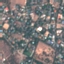
Land use / land cover: Residential